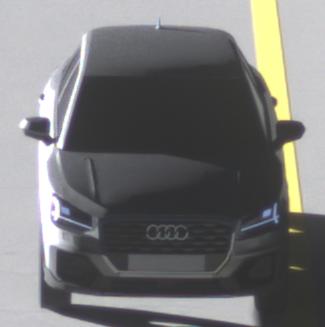
Make: Audi
Model: Q2
Model produced from: 2016
Model produced until: 2020
Doors: 5
Color: gray
Road condition: dry road
Daytime: sunrise or sunset
Contrast: high contrast